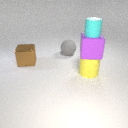
large yellow rubber cylinder below small cyan rubber cylinder